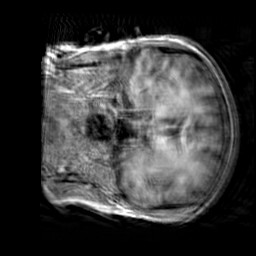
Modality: T1w
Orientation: coronal
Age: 25
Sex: female
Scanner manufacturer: siemens
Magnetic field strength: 3 T
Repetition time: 2.3 s
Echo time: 0.00303 s